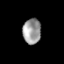
Tissue: prostate
Cell type: Myeloid cells
Senescence score: 0.2435
Nuclear area (px): 451
Mean DAPI intensity: 155.047